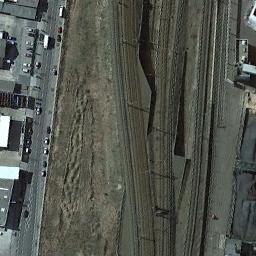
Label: railway